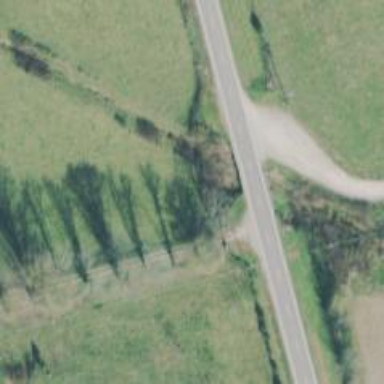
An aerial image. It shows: Culvert tunnel.